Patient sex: M
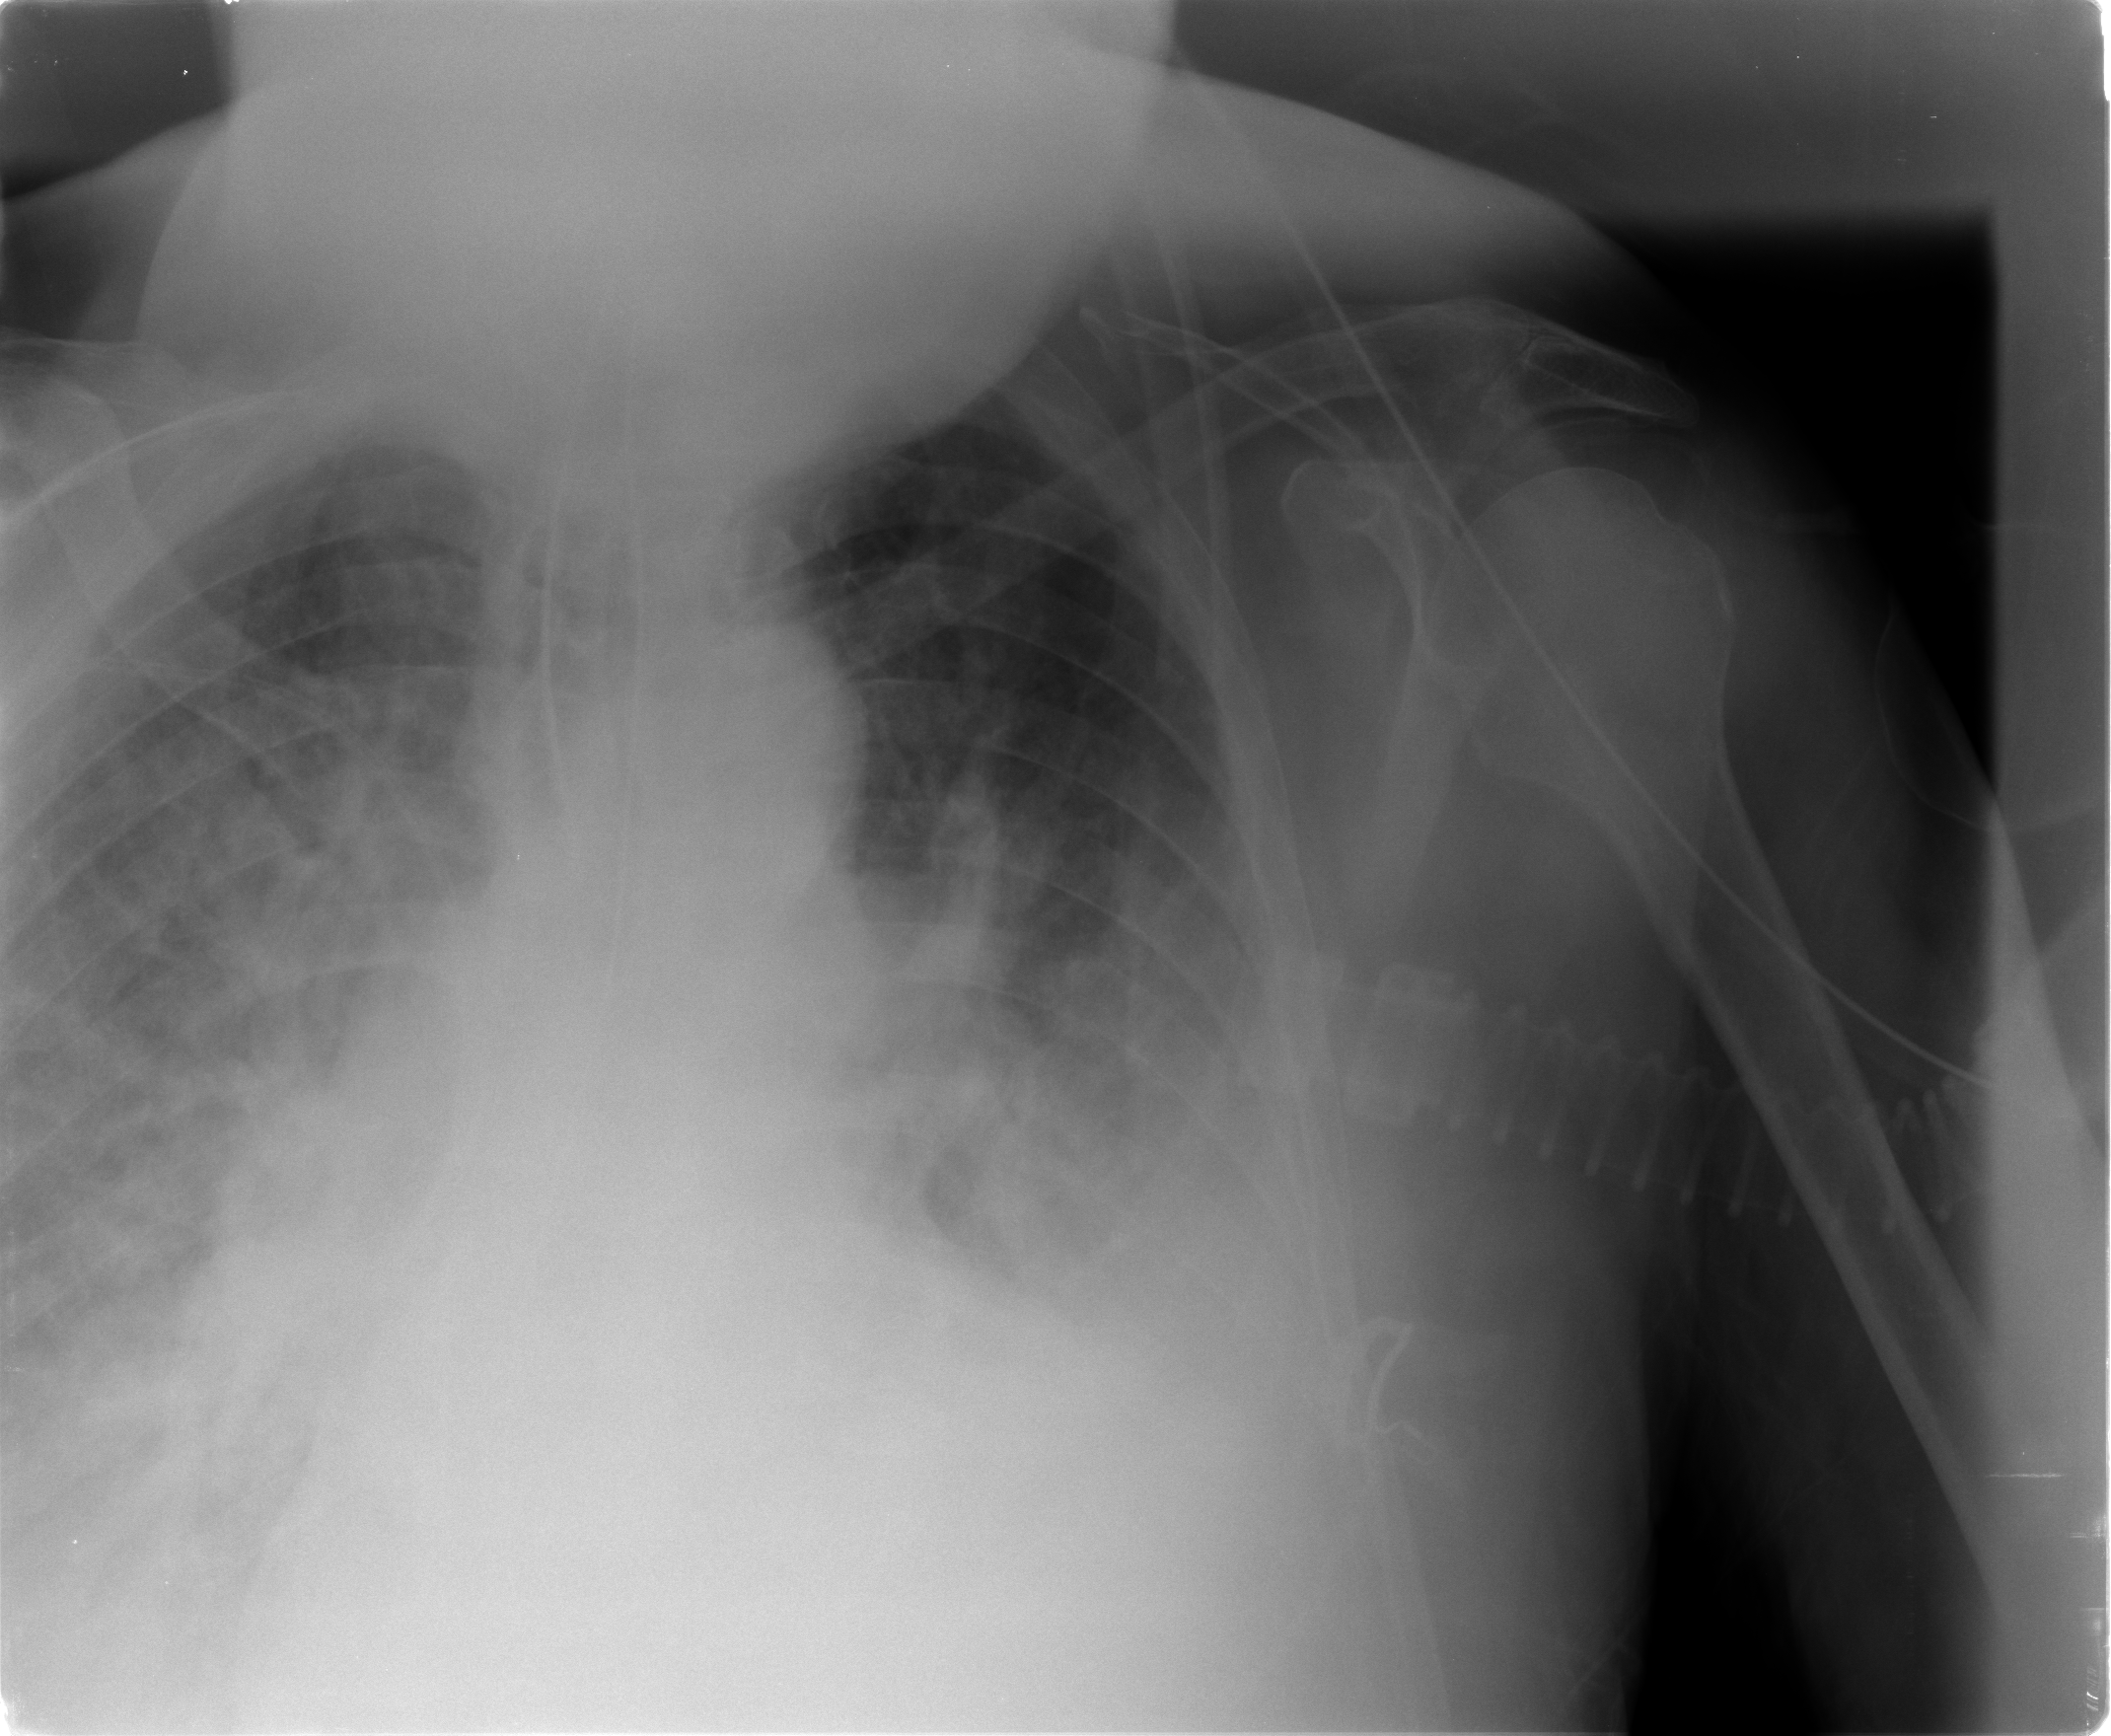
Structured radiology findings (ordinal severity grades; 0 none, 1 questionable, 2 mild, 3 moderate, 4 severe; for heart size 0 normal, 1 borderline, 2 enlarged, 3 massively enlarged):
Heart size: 2
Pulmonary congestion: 2
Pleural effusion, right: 3
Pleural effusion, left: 3
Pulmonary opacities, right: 4
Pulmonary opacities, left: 3
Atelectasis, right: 3
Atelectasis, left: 2